Question:
I was planning to integrate this functionality into my app. But now facebook itself provides these options in a much better way. And i would like to implement the later one.
but i could not find any API that could help me to achieve the goal?
Please help.
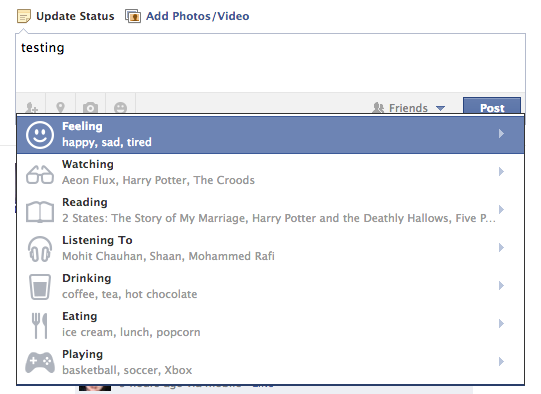
Answer: As said in comment, Facebook does not provide API for this at this moment.
Reference: <URL>